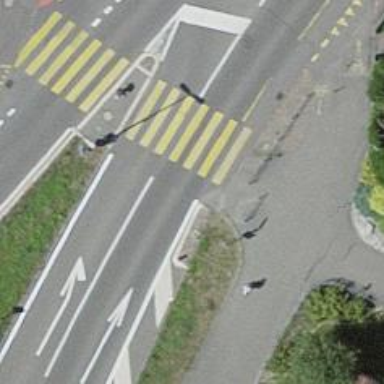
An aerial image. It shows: Cycle barrier.